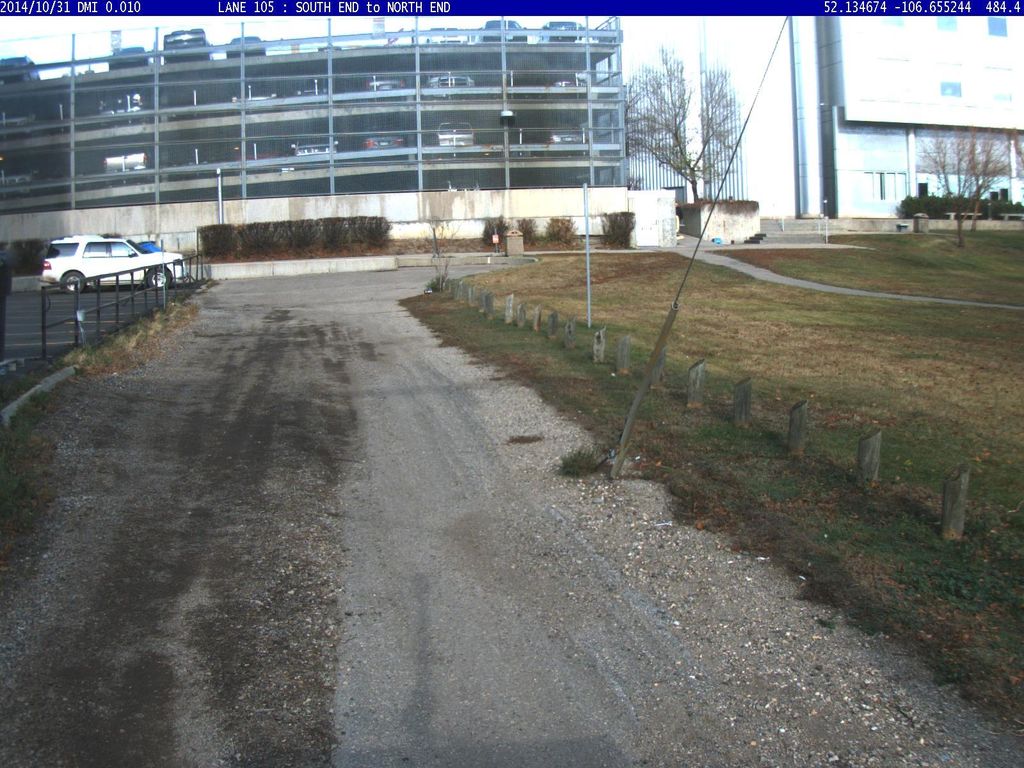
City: saskatoon